Field crop: maize
Growth stage: 2
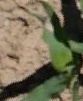
Species: maize